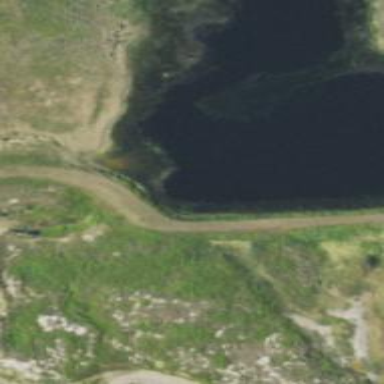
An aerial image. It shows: Dam along waterway.